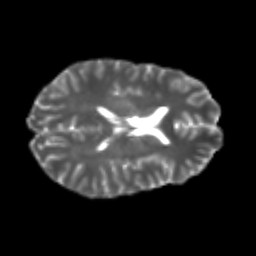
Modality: T2w
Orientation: axial
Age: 24
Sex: male
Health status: healthy
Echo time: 0.074 s